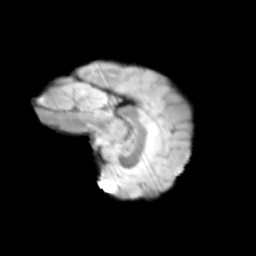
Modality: T2w
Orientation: sagittal
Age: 11
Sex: male
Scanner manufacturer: siemens
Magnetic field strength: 3 T
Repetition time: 3.8 s
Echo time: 0.07 s